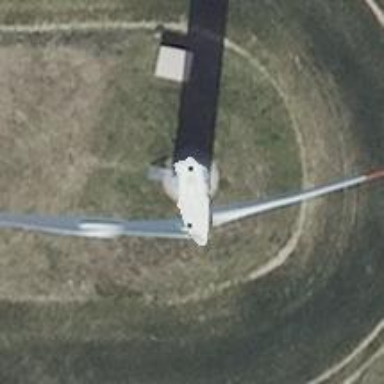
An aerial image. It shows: Wind generator with horizontal axis. The generator is wind turbine.